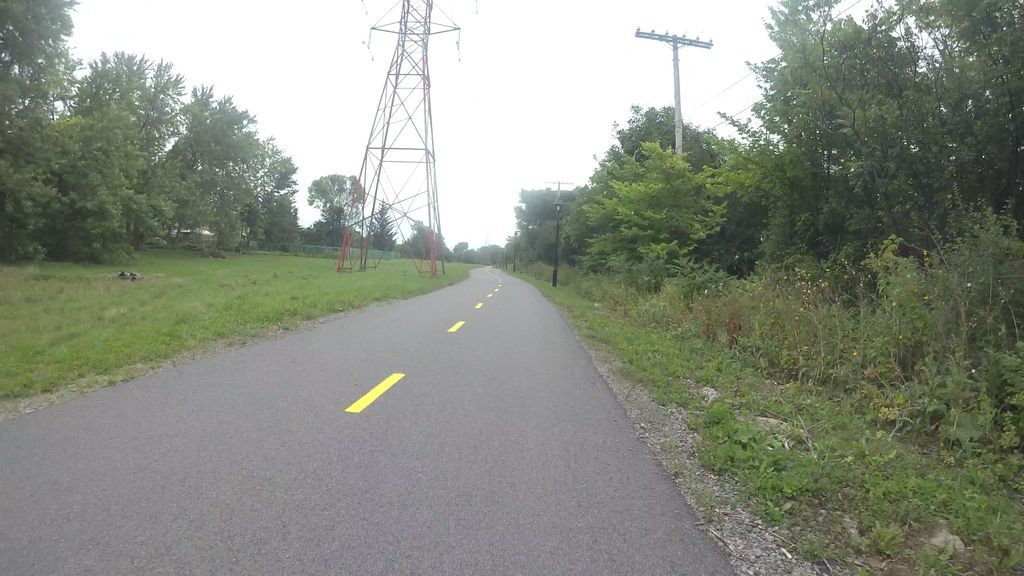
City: montreal